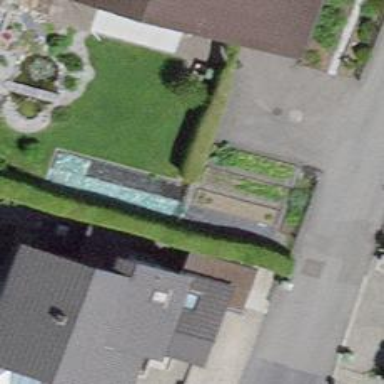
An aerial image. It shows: Hedge barrier.